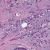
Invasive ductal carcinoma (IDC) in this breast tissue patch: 1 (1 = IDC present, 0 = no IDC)